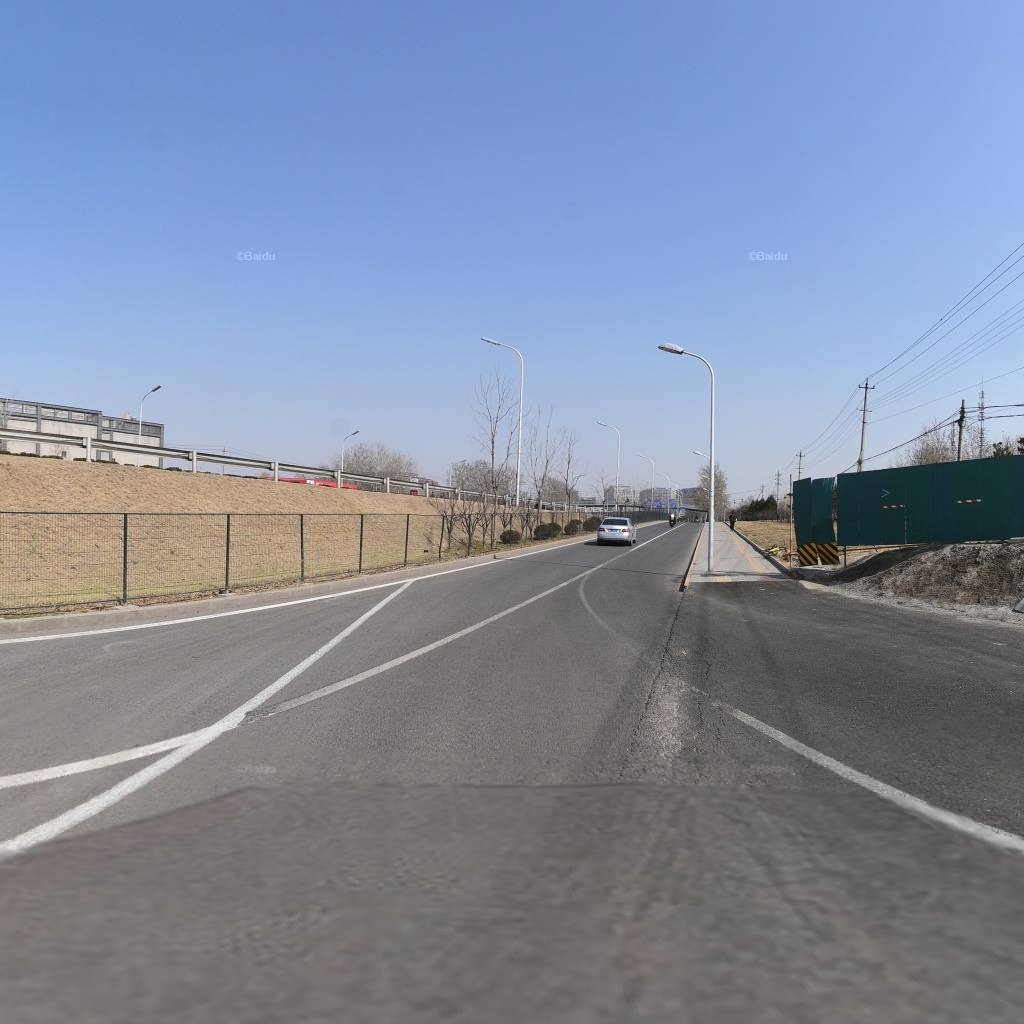
Region: Chaoyang
Road damage annotations: alligator crack